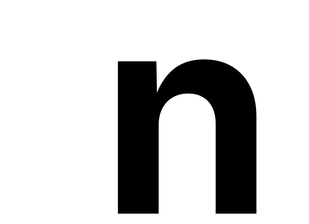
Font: Inter_Bold